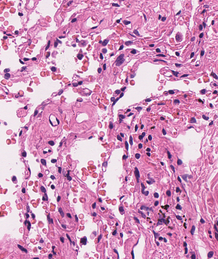
Tumor epithelial tissue: no
Tumor-associated stroma tissue: no
Normal tissue: yes